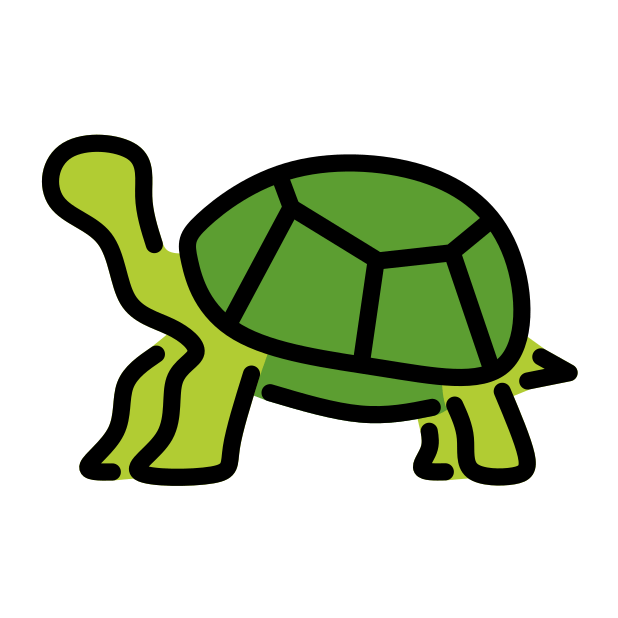
turtle